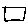
Label: square